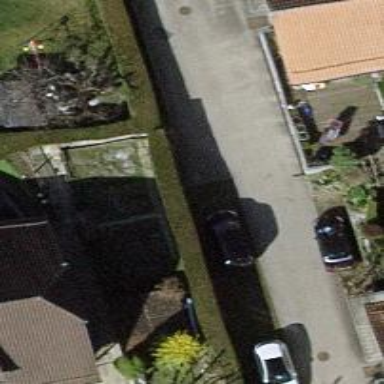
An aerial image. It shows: Asphalt road in residential area.